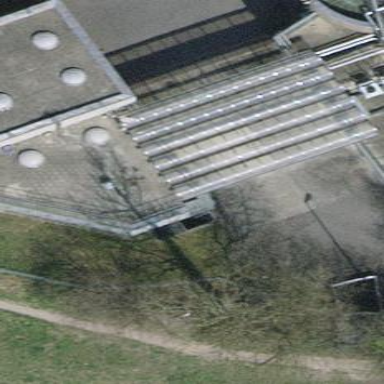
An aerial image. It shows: View of roof of building.